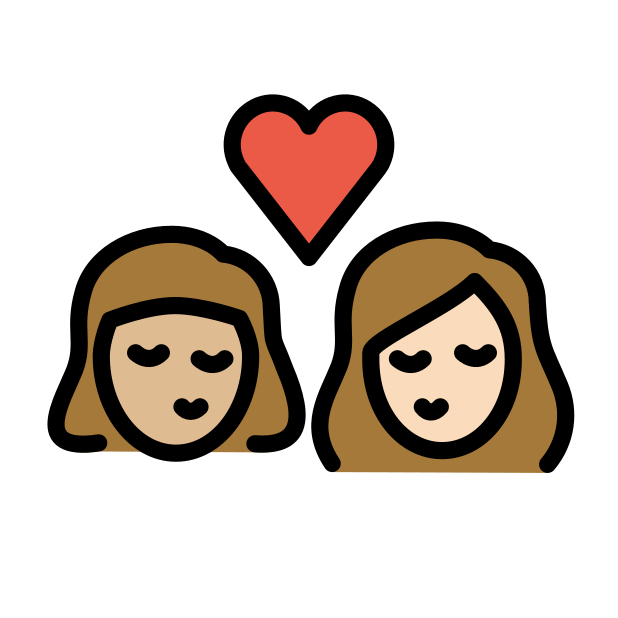
kiss: woman, woman, medium-light skin tone, light skin tone